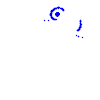
Particle: pion